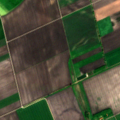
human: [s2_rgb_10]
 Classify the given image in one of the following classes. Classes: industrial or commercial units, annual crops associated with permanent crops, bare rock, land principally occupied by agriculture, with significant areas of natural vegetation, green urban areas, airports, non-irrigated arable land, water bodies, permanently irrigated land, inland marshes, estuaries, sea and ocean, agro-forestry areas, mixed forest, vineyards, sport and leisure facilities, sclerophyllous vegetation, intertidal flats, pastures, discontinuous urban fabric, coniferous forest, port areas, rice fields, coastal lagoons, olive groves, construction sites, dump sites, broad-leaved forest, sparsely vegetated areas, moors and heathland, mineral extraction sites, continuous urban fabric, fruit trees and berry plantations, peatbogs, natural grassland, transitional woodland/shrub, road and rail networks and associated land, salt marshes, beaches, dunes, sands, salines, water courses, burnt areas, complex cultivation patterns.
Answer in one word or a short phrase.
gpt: non-irrigated arable land, land principally occupied by agriculture, with significant areas of natural vegetation, broad-leaved forest